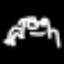
Label: frog